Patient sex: M
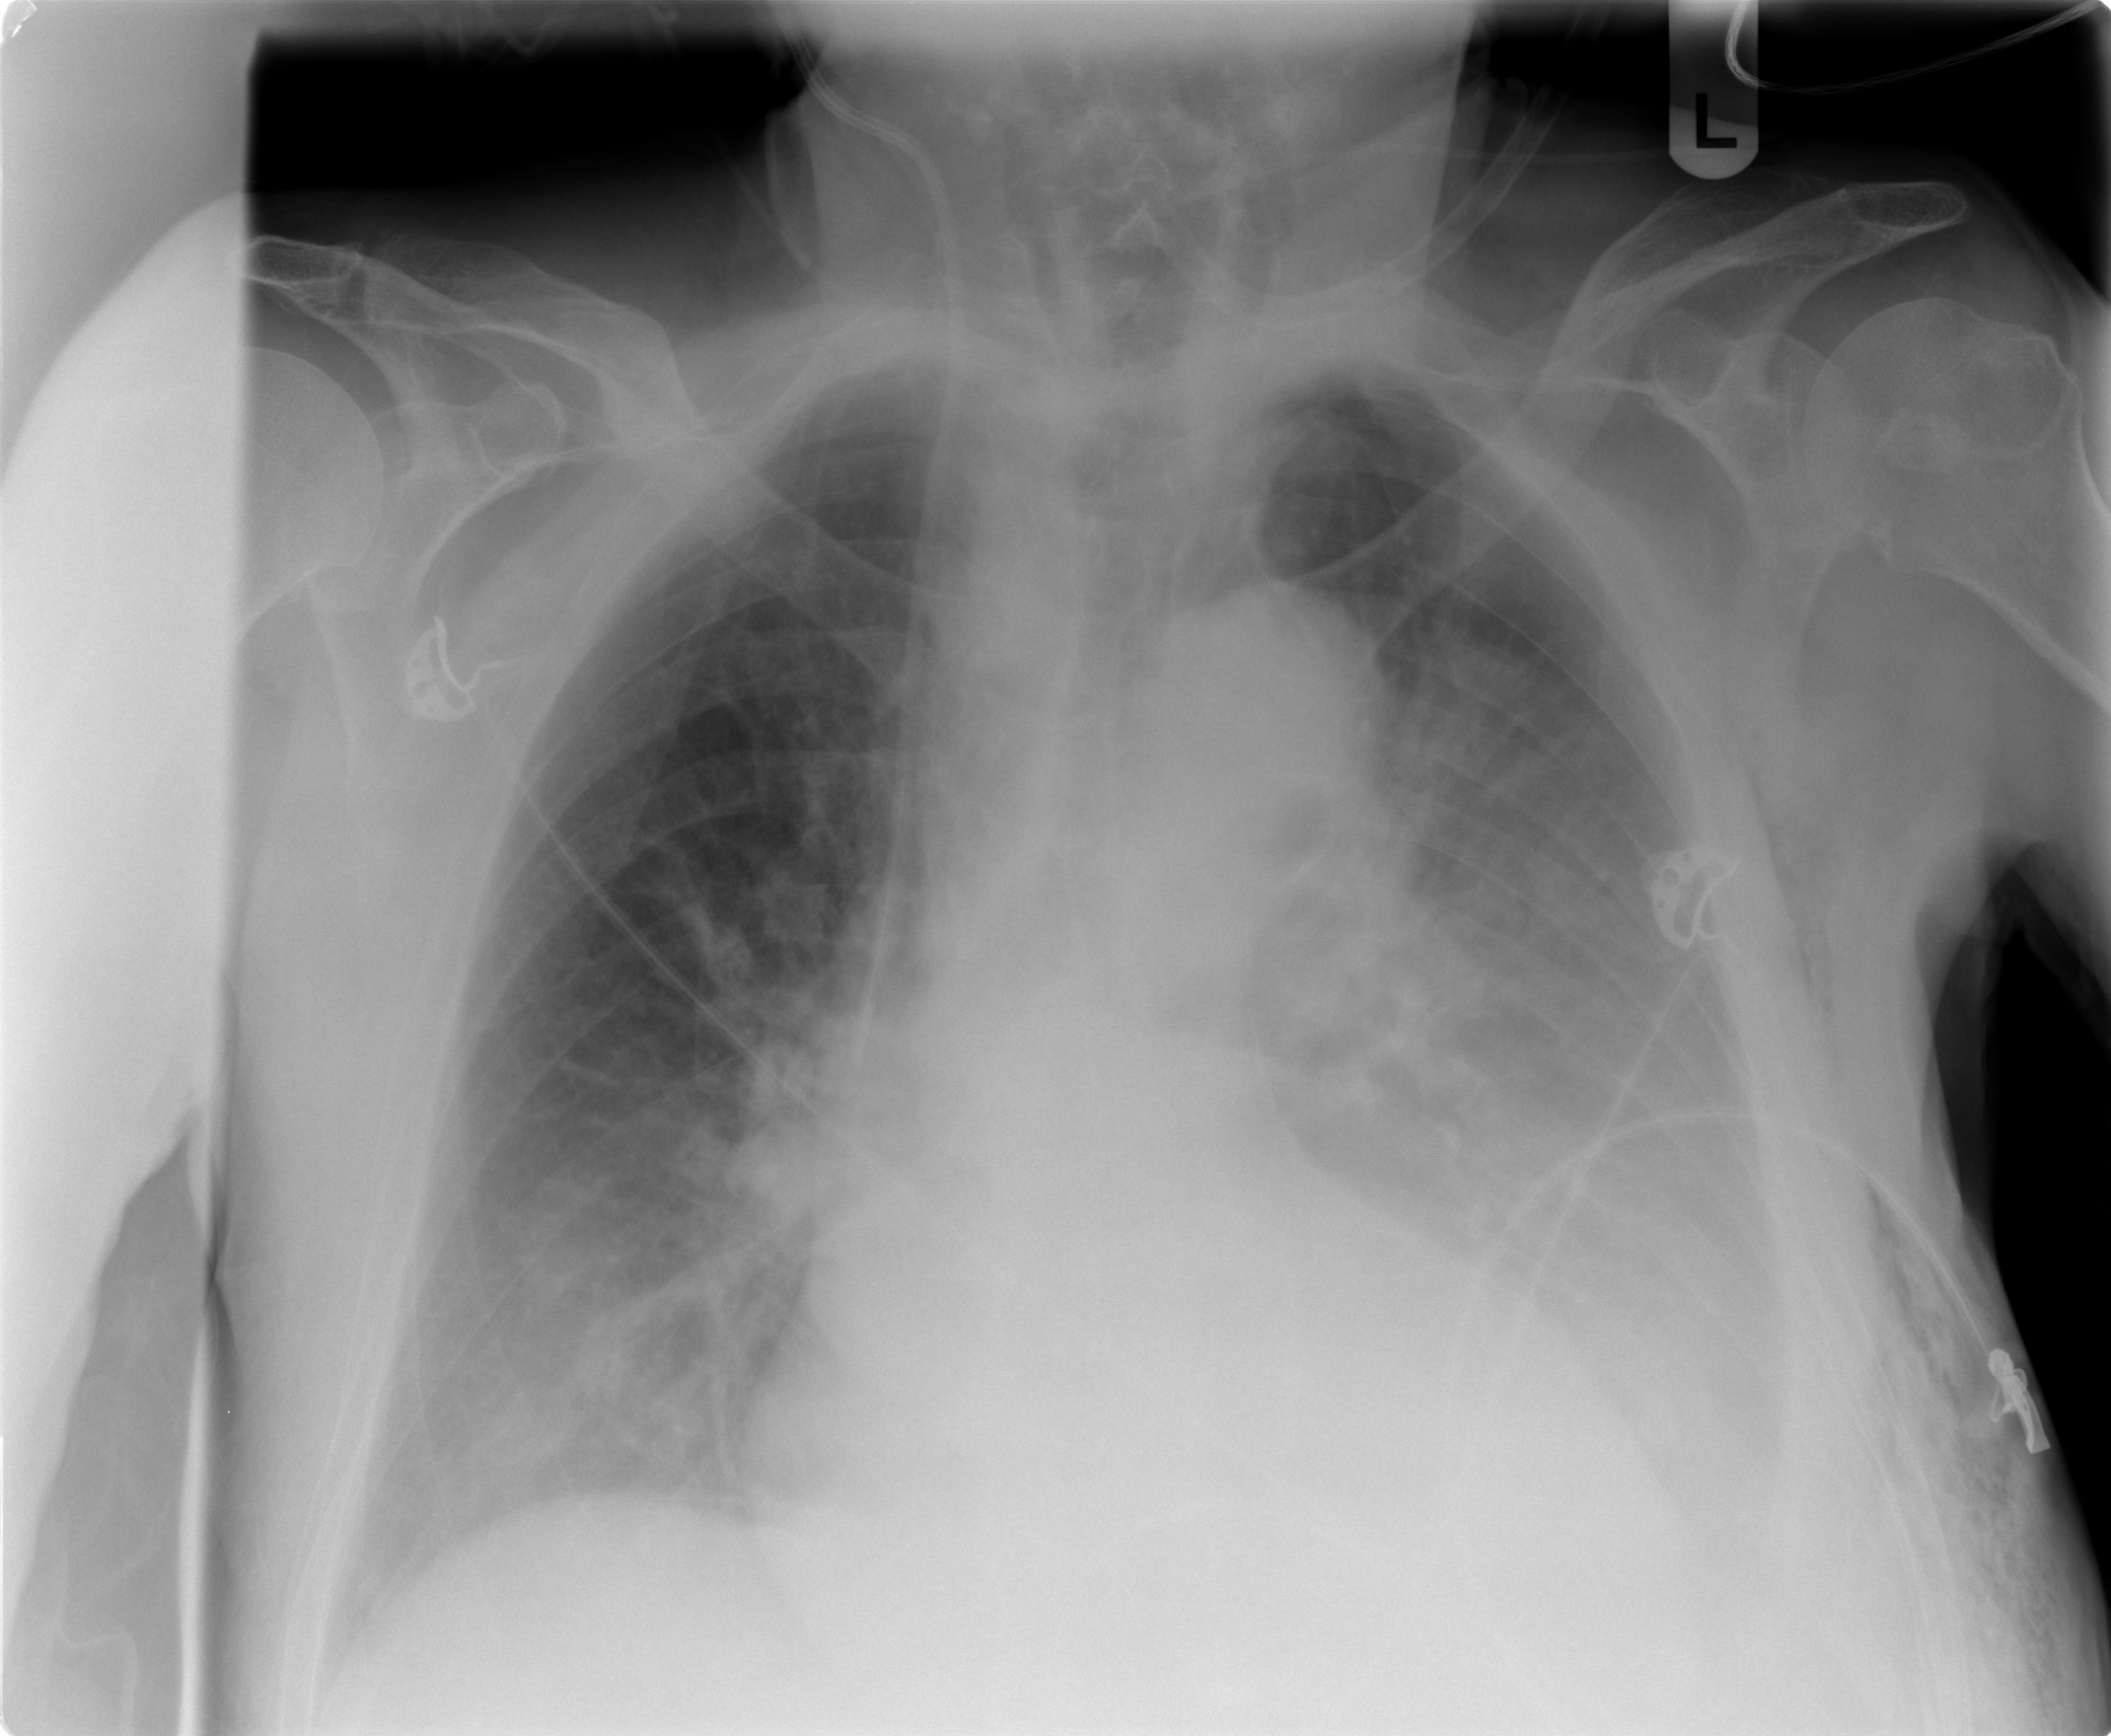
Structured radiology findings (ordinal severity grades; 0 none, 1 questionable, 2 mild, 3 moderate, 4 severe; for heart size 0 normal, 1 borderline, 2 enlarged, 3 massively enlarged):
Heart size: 0
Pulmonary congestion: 0
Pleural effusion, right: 0
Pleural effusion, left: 3
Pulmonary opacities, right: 1
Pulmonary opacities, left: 2
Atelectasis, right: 0
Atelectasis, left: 0